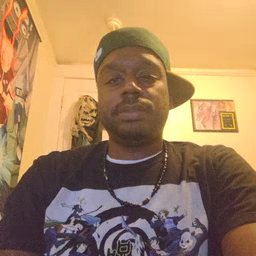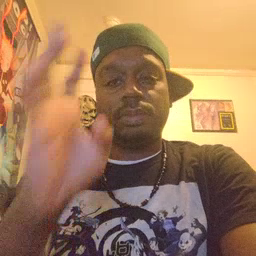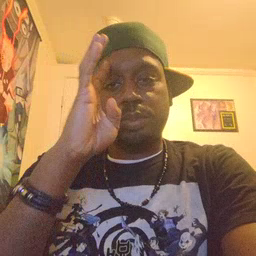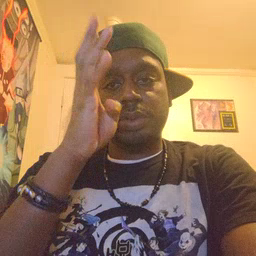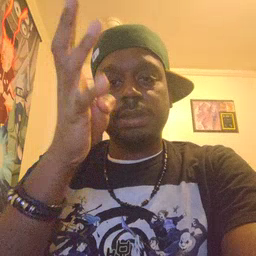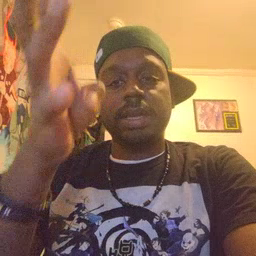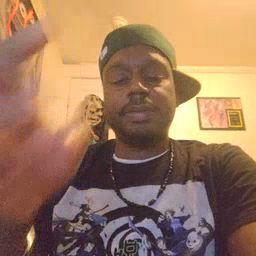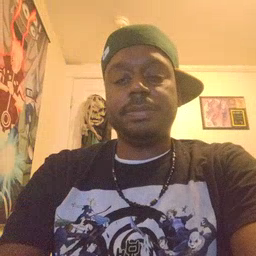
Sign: pretend